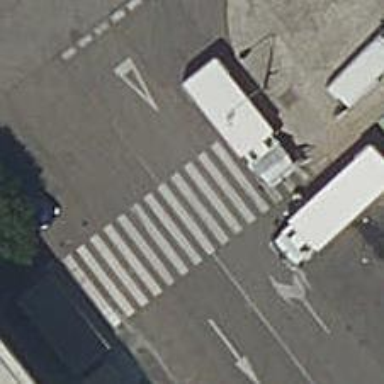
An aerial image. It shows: Uncontrolled crossing on the road.